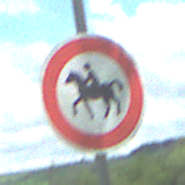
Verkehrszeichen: VerbotReiter
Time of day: Midday
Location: Outdoor (Nature)
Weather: PartlyCloudy
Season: NotSpecified
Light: Natural